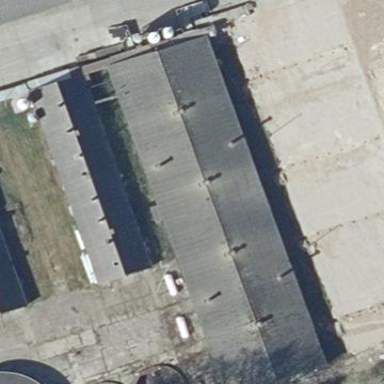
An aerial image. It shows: Gabled building with gray roof.